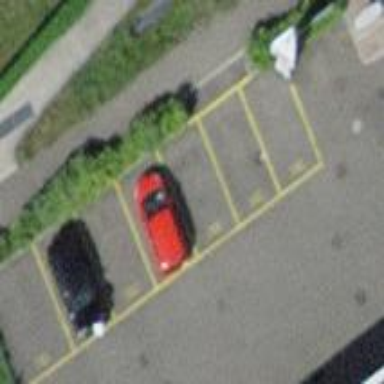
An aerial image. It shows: Parking available on the street side.